Field crop: maize
Growth stage: 1
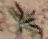
Species: atriplex